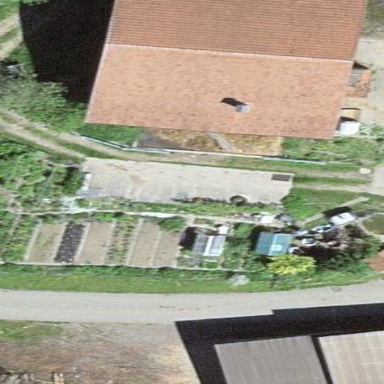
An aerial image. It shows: Area designated for allotments.